Question: master table1 Name: master_port
port_name (column name)
ABC
SDF
EFR
GTY
FGH
KIU
NMU
LOI
KUJ
SEC
FFR
ETY

I need port list from table2 and table3(both orgin_port and destination_port) thats not found in the master table1 Name: master_port
how do i get those using mysql query
please help me to resole this
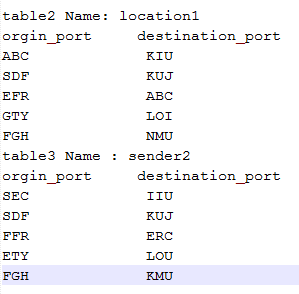
Answer: '''
SELECT tab.port FROM
(SELECT origin_port AS port FROM location1
UNION DISTINCT
SELECT destination_port AS port FROM location1
UNION DISTINCT
SELECT origin_port AS port FROM sender2
UNION DISTINCT
SELECT destination_port AS port FROM sender2) tab
WHERE tab.port NOT IN
(SELECT port_name FROM master_port);
'''
This return origin and destination port in both tables location1 and sender2 which are not found in master_port